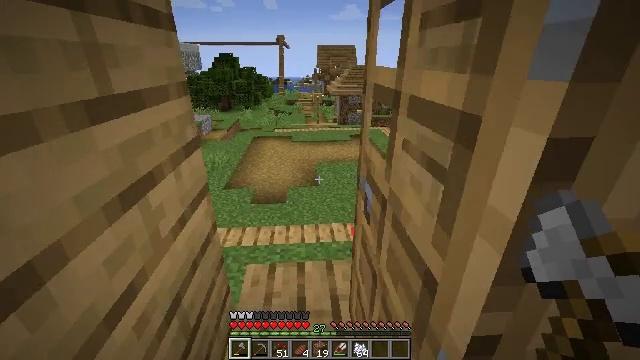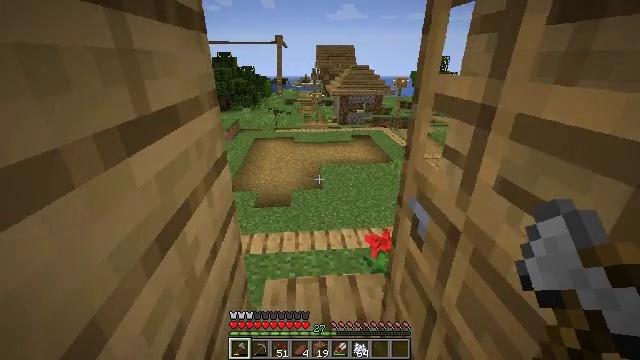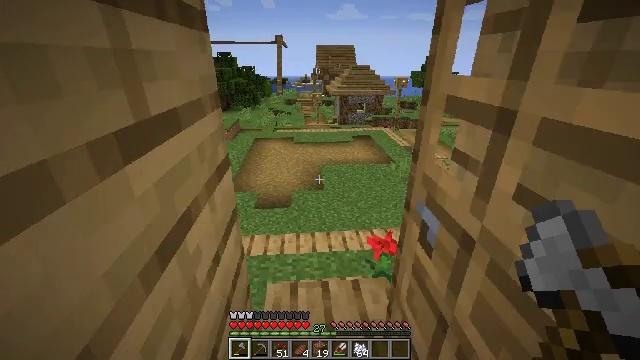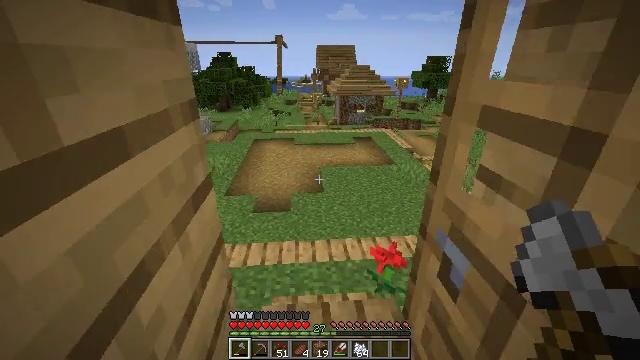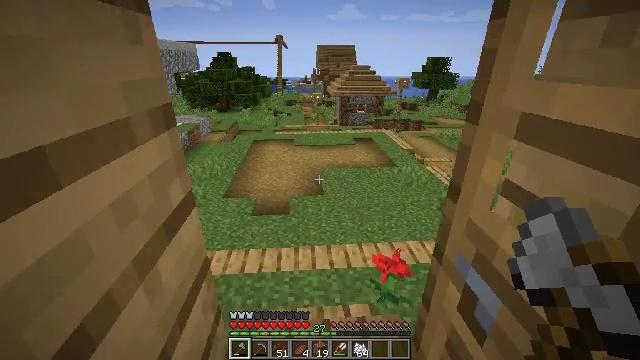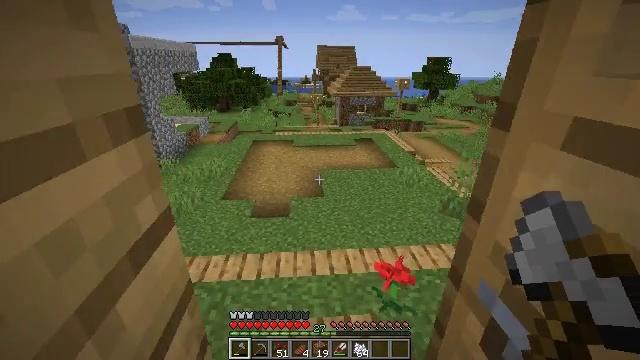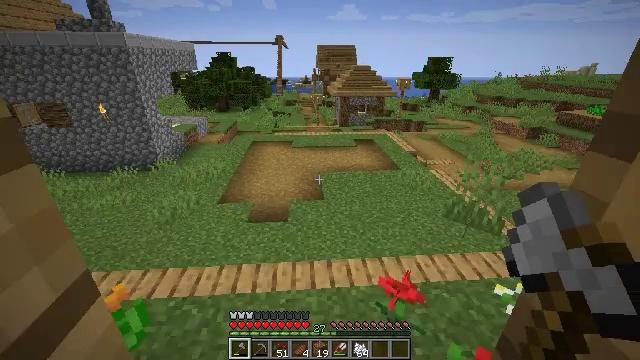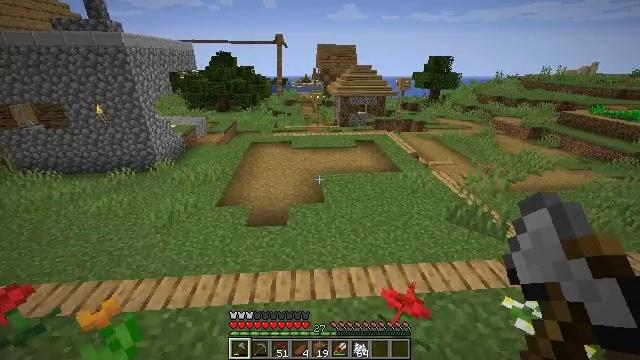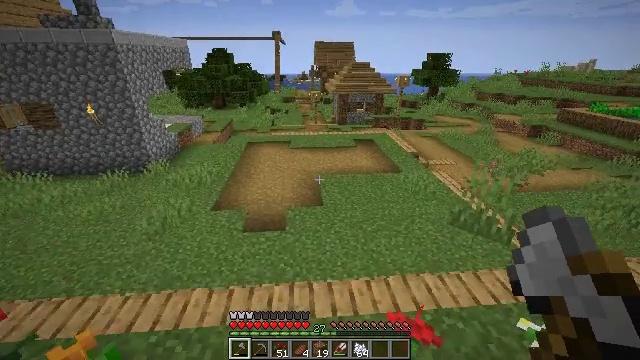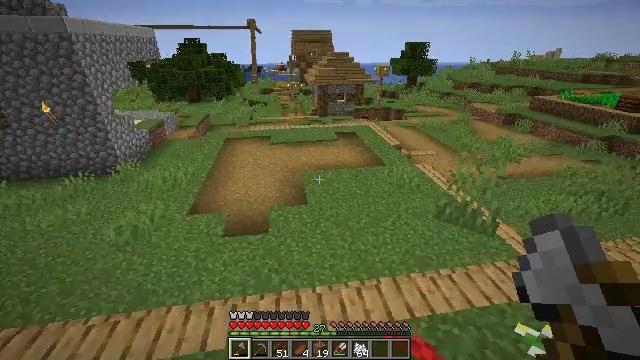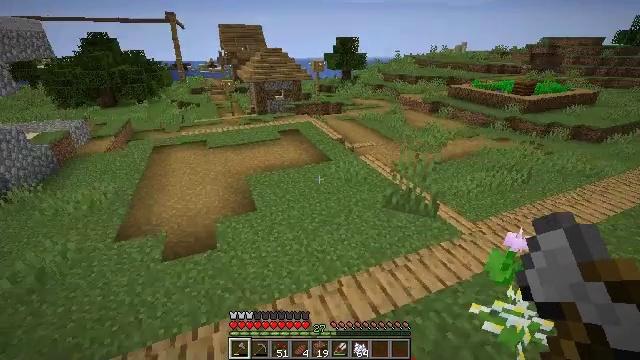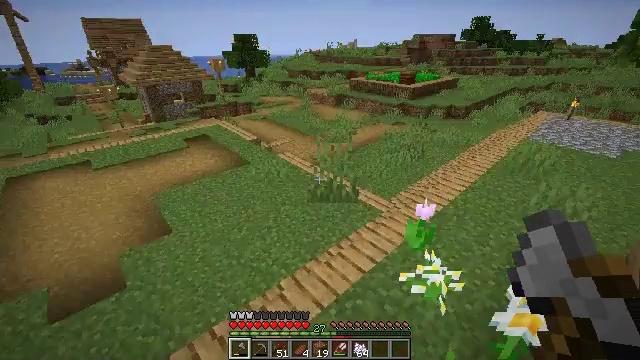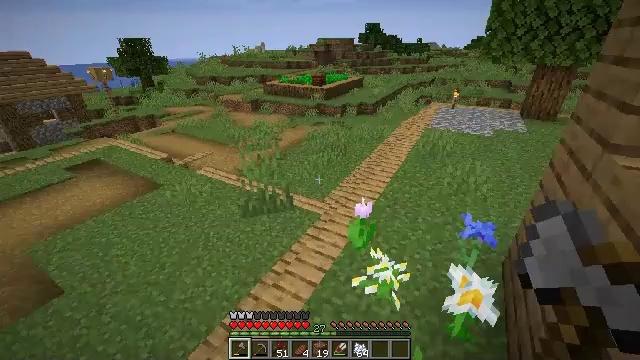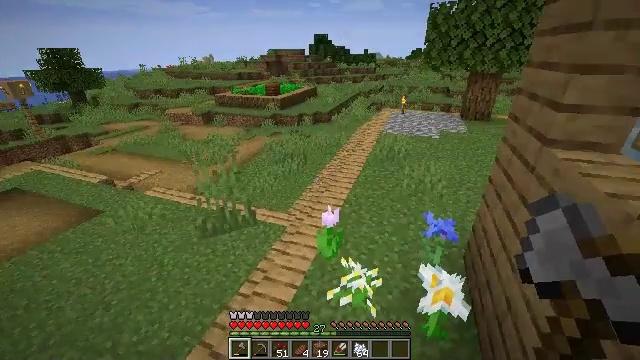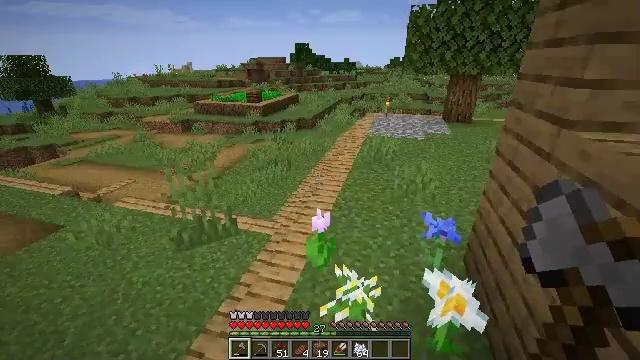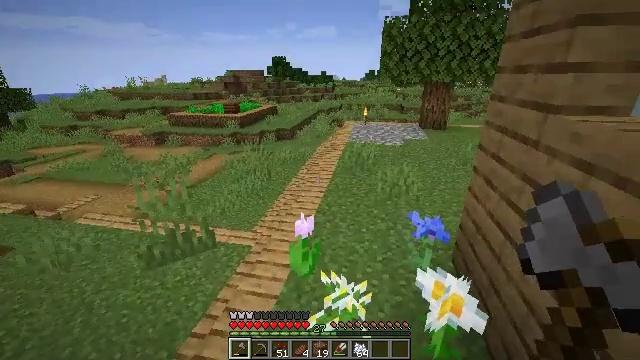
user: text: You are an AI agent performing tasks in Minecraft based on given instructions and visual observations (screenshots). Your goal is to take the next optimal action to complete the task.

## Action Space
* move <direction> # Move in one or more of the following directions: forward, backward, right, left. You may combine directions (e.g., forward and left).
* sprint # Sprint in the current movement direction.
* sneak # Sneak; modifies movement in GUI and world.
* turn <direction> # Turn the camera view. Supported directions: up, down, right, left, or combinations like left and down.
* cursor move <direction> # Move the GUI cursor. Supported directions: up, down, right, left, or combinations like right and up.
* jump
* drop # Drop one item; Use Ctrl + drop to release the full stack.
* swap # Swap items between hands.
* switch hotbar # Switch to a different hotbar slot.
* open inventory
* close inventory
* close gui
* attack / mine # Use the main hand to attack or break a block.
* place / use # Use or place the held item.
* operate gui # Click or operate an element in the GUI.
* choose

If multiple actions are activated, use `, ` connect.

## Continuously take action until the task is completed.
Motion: motion action
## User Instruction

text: Gather a pumpkin block.
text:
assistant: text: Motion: move forward and move left
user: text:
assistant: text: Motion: move forward and move left
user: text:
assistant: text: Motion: move forward and move left
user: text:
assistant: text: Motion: move forward and move left
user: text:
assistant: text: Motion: move forward
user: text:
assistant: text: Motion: move forward
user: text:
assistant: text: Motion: move forward
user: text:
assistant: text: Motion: move forward
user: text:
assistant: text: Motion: move forward, turn right and down
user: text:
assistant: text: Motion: move forward, turn right
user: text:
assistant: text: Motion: move forward, turn right
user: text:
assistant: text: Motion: move forward, turn right
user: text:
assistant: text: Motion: move forward, turn right and up
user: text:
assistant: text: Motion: move forward, turn right and up
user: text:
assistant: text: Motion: move forward, turn right and up
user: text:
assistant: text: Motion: move forward, turn right and up
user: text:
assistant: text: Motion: move forward, turn right
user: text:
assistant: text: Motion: no_op
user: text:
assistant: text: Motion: no_op
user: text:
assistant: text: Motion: move forward
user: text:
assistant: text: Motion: move forward
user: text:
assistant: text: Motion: no_op
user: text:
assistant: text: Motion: no_op
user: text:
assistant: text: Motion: move forward, turn right and up
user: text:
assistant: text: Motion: move forward, turn right
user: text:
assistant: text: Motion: move forward, turn right and down
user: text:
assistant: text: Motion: move forward, turn right
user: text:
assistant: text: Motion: move forward
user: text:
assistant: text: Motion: move forward
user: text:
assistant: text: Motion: move forward